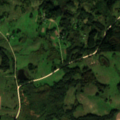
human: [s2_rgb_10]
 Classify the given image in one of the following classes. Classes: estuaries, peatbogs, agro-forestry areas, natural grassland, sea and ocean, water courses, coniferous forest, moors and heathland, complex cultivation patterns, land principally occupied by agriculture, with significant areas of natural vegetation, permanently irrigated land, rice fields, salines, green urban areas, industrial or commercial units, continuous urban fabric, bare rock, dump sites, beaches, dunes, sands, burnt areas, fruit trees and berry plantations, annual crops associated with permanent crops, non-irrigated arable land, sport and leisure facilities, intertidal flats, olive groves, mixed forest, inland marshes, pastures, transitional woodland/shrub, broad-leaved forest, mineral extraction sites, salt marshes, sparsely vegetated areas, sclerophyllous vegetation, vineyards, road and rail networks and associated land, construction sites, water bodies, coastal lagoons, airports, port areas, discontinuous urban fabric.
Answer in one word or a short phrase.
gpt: non-irrigated arable land, pastures, complex cultivation patterns, land principally occupied by agriculture, with significant areas of natural vegetation, mixed forest, transitional woodland/shrub